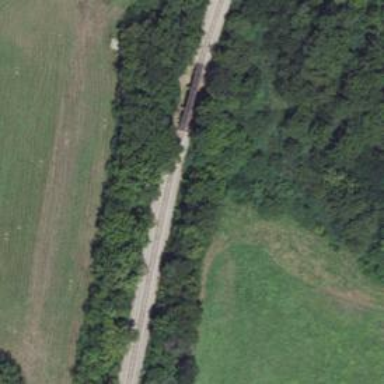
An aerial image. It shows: Railway track.